Field crop: maize
Growth stage: 1
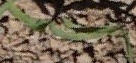
Species: maize